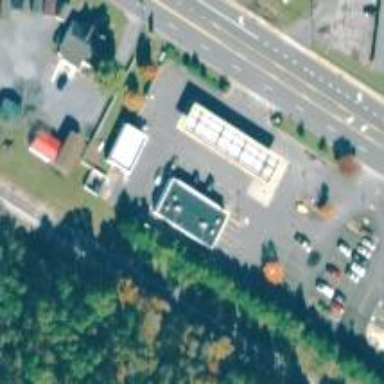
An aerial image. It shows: Convenience shop.